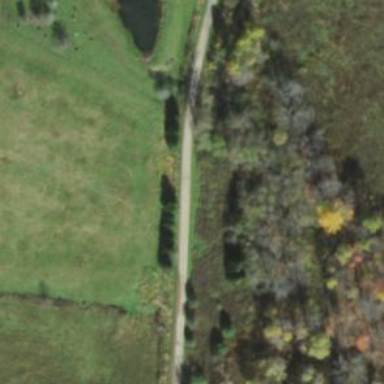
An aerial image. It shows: Unclassified road.